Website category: camera
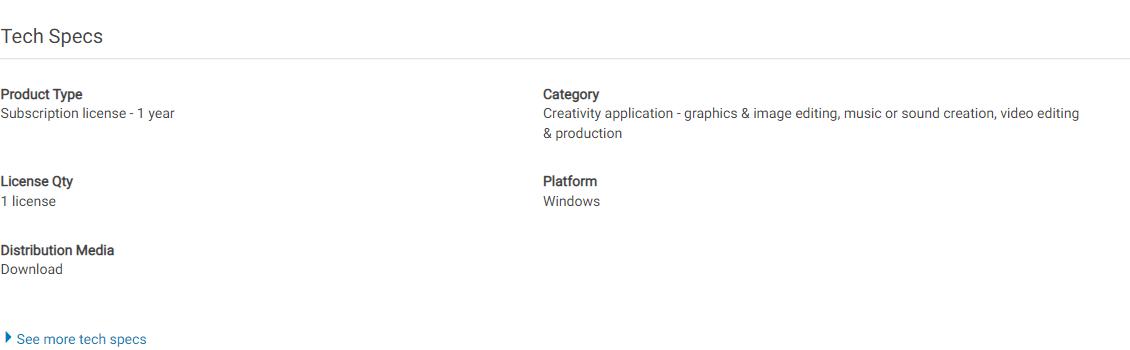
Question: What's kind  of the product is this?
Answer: Subscription license - 1 year

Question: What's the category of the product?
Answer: Subscription license - 1 year

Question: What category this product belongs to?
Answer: Subscription license - 1 year

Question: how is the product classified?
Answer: Subscription license - 1 year

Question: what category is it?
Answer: Subscription license - 1 year

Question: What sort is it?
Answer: Subscription license - 1 year

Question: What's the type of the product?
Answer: Subscription license - 1 year